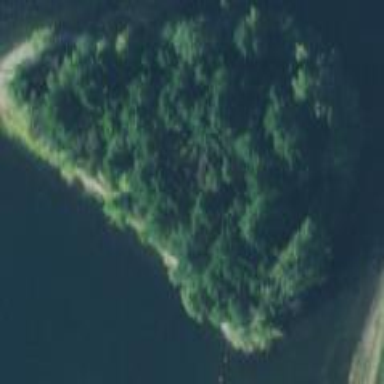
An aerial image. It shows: Island.